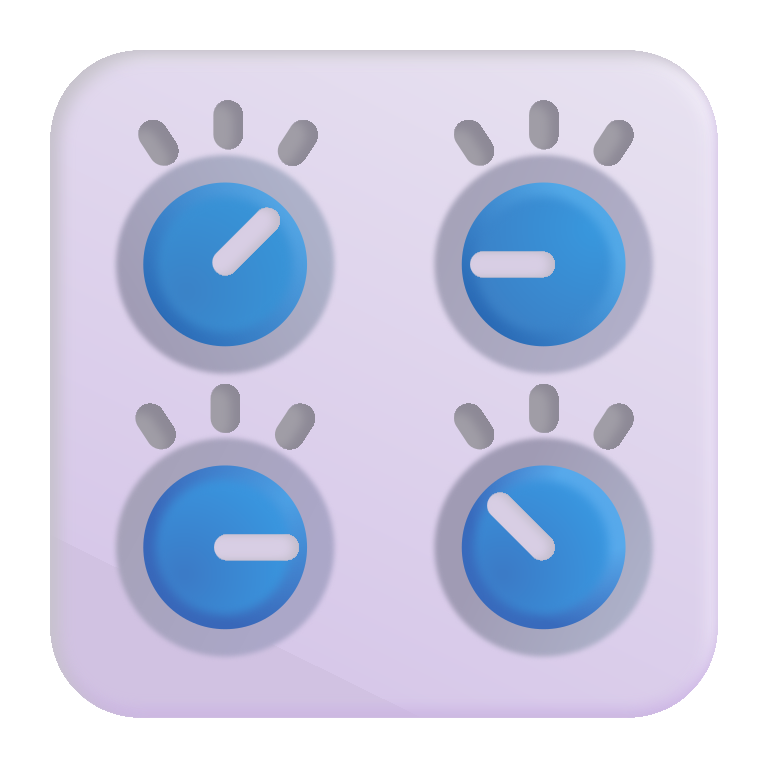
control knobs color